Field crop: maize
Growth stage: 2
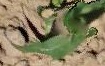
Species: maize